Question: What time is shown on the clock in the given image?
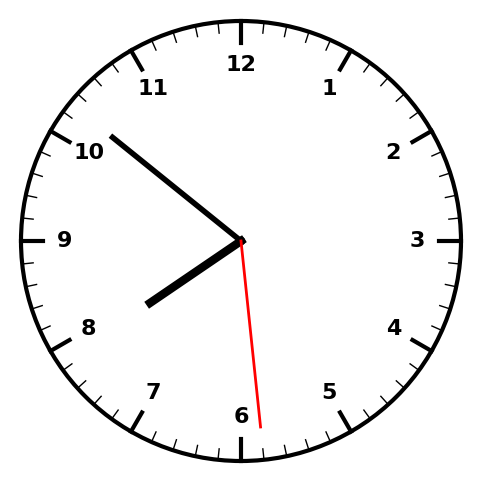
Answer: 07:51:29